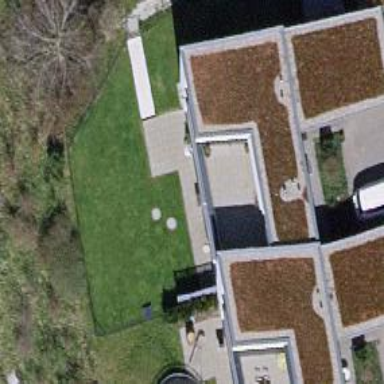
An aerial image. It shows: Building with flat roof.